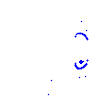
Particle: pion